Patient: sex M, age 34
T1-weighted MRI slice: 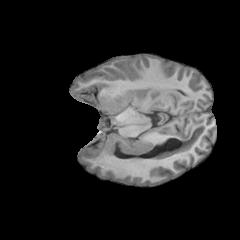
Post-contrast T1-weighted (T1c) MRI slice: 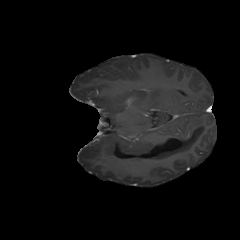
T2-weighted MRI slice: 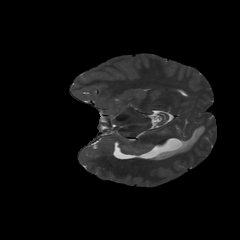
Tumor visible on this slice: no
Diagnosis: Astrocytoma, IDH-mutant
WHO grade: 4